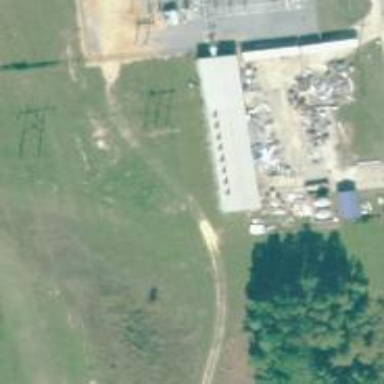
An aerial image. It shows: Generator is pictured.